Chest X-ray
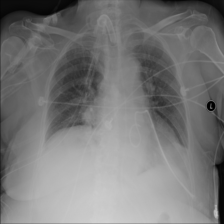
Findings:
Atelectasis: negative
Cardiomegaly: negative
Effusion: positive
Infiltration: negative
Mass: negative
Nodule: negative
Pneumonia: negative
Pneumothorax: negative
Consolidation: negative
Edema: negative
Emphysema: negative
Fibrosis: negative
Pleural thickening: negative
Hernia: negative